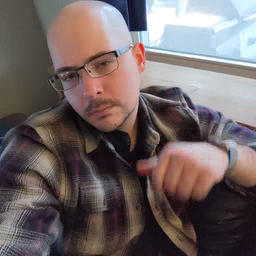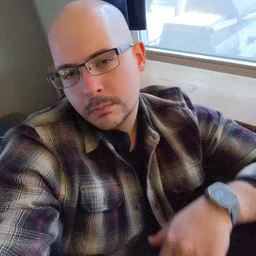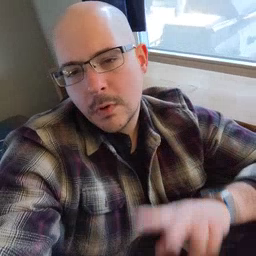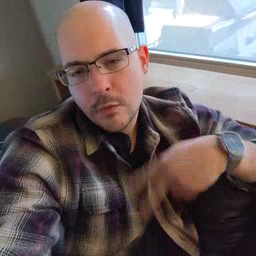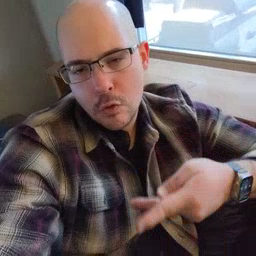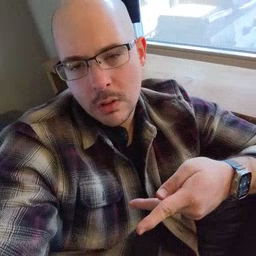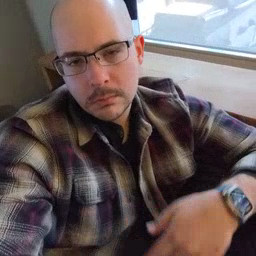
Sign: fall